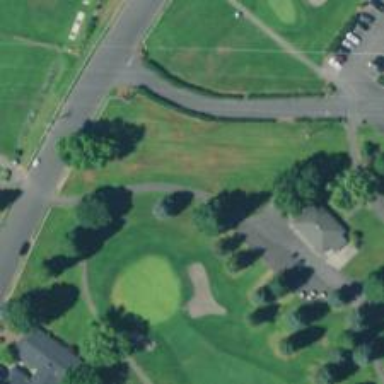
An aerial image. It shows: Path for golf carts.